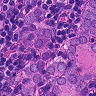
Metastatic tissue present: yes